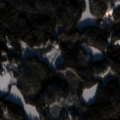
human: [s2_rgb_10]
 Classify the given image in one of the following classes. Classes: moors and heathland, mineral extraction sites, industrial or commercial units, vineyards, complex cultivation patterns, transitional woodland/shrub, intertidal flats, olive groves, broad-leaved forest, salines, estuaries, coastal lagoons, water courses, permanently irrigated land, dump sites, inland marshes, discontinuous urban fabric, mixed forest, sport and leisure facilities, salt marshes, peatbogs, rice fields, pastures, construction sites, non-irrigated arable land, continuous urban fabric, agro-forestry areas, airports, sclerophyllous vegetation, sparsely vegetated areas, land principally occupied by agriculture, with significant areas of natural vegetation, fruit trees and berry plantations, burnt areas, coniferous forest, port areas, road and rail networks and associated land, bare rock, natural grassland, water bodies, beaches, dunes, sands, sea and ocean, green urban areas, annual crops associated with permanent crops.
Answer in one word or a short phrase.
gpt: coniferous forest, mixed forest, transitional woodland/shrub